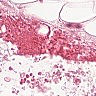
Metastatic tissue present: no